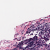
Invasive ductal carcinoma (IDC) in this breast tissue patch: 1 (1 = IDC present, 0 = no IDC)